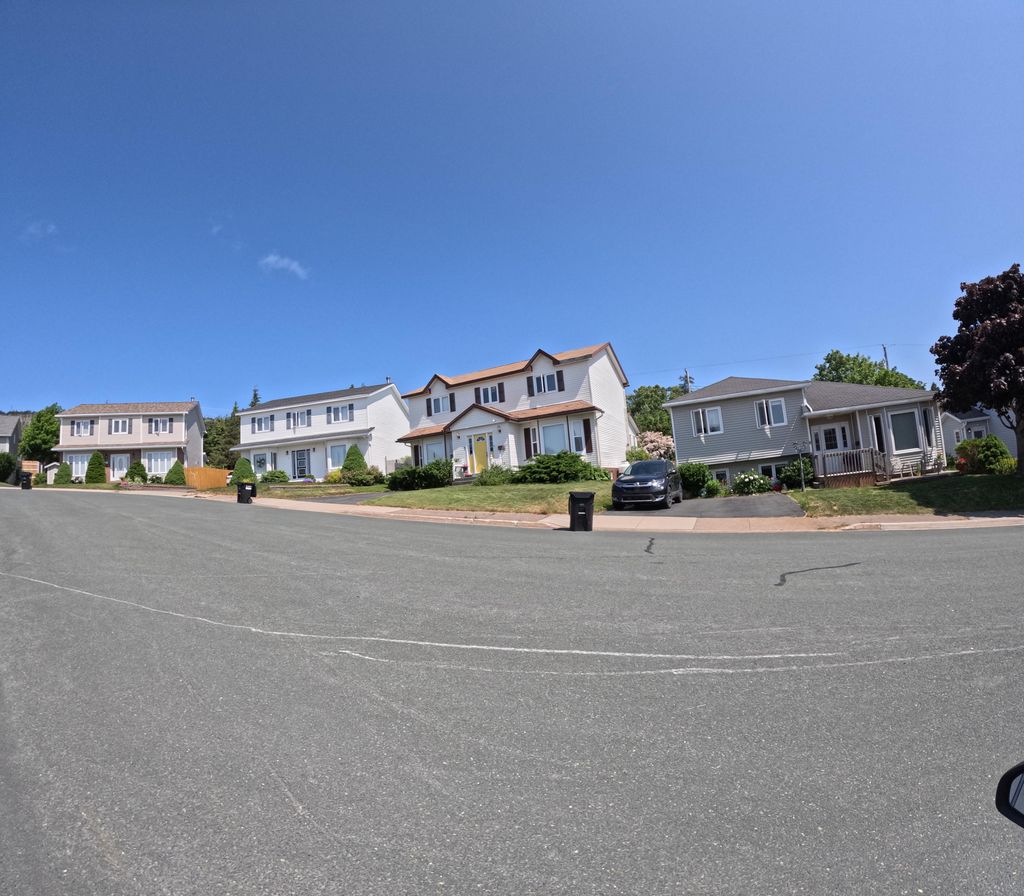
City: st_johns